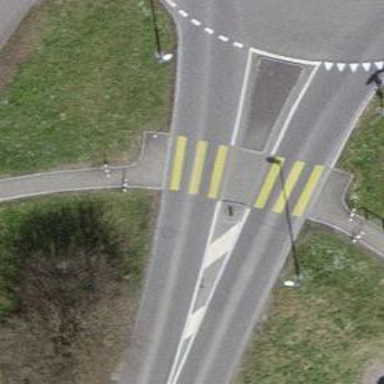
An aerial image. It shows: Marked crossing on footway with traffic-calming table.